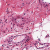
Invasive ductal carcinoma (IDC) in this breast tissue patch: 0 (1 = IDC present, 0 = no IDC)